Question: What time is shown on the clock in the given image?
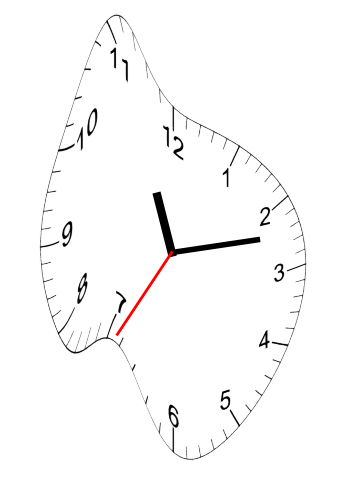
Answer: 11:12:35